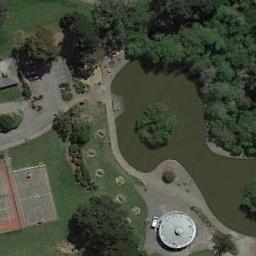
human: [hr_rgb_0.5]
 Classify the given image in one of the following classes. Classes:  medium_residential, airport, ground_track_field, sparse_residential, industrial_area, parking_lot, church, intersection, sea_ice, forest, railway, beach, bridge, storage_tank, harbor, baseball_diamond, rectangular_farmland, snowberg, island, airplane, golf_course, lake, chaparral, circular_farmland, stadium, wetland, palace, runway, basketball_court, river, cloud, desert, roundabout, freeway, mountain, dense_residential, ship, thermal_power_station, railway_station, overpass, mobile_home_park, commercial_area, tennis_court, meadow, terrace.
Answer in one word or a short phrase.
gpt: basketball_court